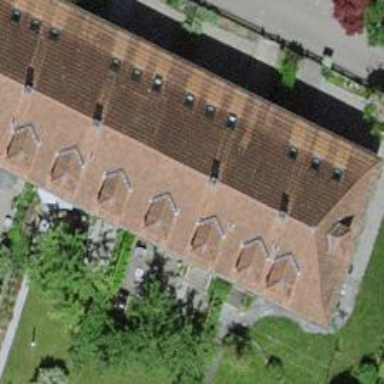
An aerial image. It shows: Residential building with gabled roof made of maroon roof tiles. The roof orientation is across.